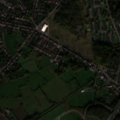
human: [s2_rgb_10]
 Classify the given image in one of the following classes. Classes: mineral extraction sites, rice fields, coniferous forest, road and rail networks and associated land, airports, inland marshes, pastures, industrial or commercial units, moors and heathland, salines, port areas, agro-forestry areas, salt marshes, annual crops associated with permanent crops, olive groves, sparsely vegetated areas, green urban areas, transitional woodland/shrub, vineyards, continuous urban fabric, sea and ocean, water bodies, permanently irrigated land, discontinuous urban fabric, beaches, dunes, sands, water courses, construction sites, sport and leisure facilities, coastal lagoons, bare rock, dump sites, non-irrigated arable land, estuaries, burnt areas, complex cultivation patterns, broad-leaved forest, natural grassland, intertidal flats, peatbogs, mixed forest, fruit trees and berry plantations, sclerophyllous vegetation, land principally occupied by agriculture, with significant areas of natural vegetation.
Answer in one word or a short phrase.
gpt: discontinuous urban fabric, road and rail networks and associated land, pastures, complex cultivation patterns, moors and heathland